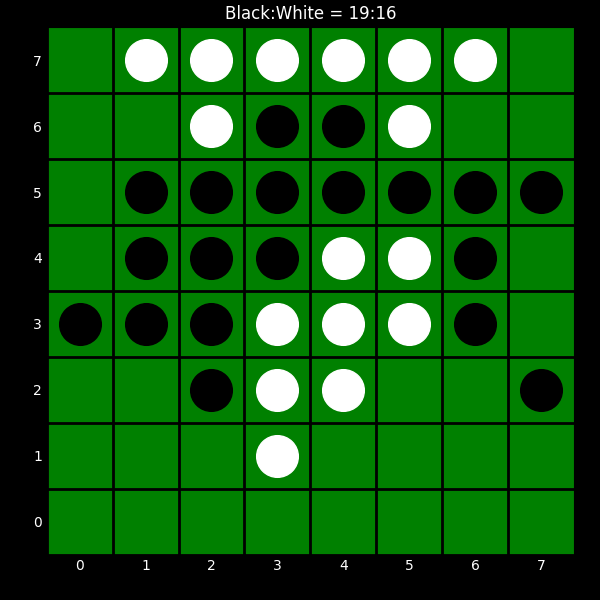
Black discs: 19
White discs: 16